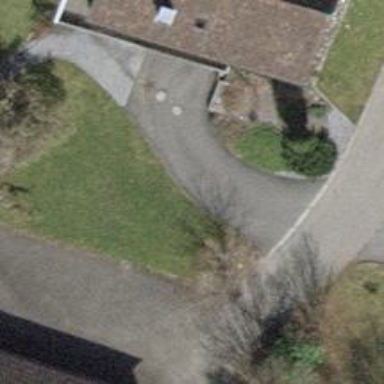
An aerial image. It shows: Driveway with paved surface.